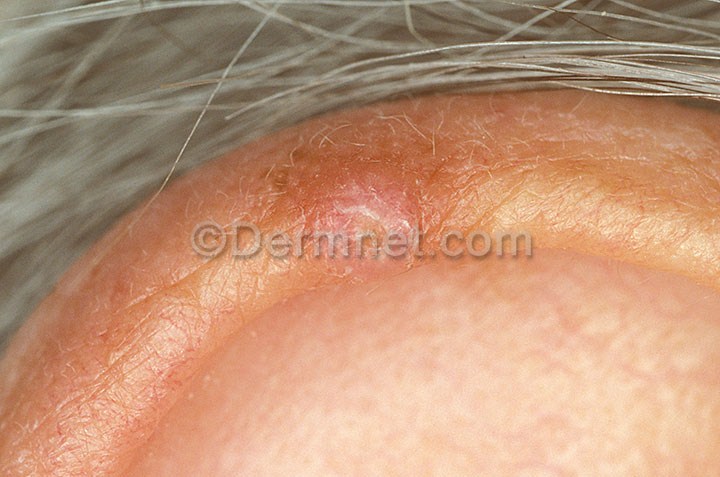
Disease: Seborrheic Keratoses and other Benign Tumors